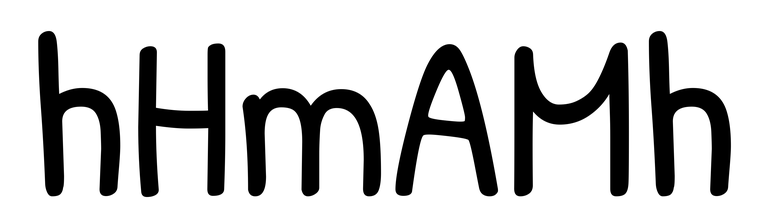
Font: PatrickHand-Regular